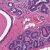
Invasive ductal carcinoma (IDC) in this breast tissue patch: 0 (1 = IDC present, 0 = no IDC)